Question: When I use 'describe-function', I get the documentation text displayed in a Help buffer.
If the doc is long enough, it will wrap in the buffer, but it doesn't wrap nicely. like this:

I can make the docstring use 72-character lines, but that supposes that the window will be 80 characters, which is not always the case.
Is it possible to get 'describe-function' to emit documentation in a more nicely formatted way?
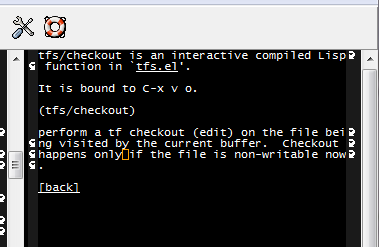
Answer: Try enabling 'global-visual-line-mode' to get nice text wrapping in all your buffers. It works in code and help buffers, but doesn't mess up your line numbering! Of all the line wrapping modes for emacs, I find it to be the best. If you don't want to use it globally, simply try 'M-x visual-line-mode'.